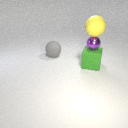
large yellow rubber sphere above small purple metal sphere